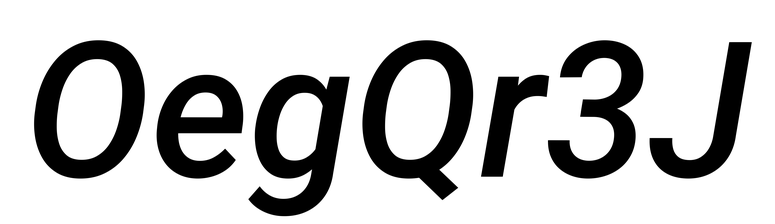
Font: Roboto-Italic_Medium_Italic